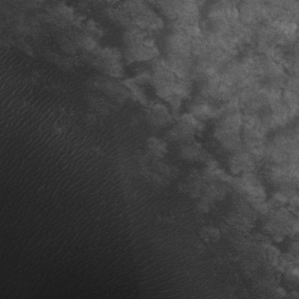
Label: non_frost